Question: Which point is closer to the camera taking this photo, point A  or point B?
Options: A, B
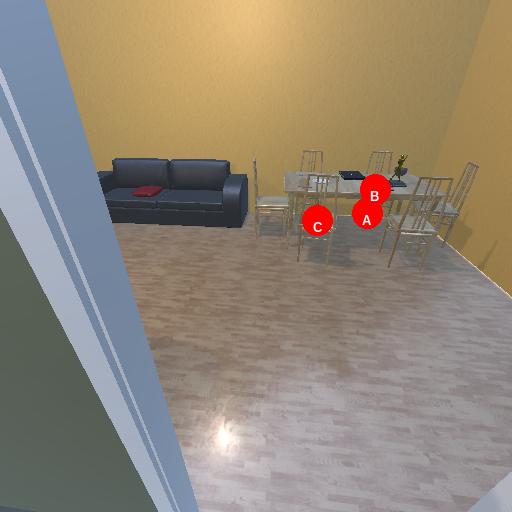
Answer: A